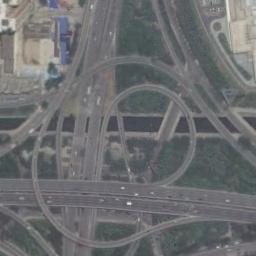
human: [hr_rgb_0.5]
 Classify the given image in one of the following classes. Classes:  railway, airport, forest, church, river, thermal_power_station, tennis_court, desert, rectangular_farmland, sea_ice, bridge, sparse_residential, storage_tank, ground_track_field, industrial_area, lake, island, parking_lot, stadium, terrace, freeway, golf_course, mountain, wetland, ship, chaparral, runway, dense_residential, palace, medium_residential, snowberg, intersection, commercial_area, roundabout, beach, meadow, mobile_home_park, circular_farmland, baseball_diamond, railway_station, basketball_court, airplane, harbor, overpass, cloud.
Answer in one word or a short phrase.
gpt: overpass